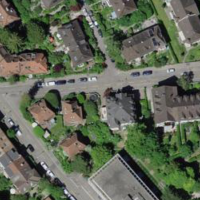
EUNIS habitat code: 54
Species observed at this site:
Taraxacum officinale
Centranthus ruber
Polygonum aviculare
Cymbalaria muralis
Oxalis corniculata